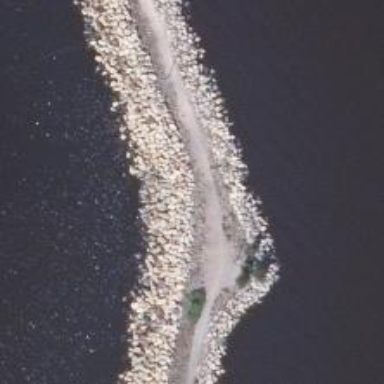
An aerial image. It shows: Breakwater structure.